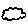
Label: cloud